Question: I'm having an extremely difficult time understanding Python grid layouts with tkinter. Here is a layout I'm trying to understand how to create.

From what I understand I would create 8 frames. The top frame would include the top 3 frames and would have a row of 0 and columnspan of 3. The bottom frame would include the bottom 3 frames and would have a row of 1 and columnspan of 3. One thing I don't understand is how the sticky attribute works and plays a part in this. Another thing I don't understand is the weight in grid_rowconfigure/columnconfigure. From what I see it's supposed to grow each frame at a different rate? The higher the weight the smaller it will be compared to the smaller numbers (i.e. weight of 1 with a weight of 3 on another frame means that the 3 will grow at 1/3 the size of the 1). The widgets on ctrleft frame seem like I could set them in place by just using pack to make a straight line and changing the padding. Am I wrong on this? Thanks in advance to anyone that takes the time to help.
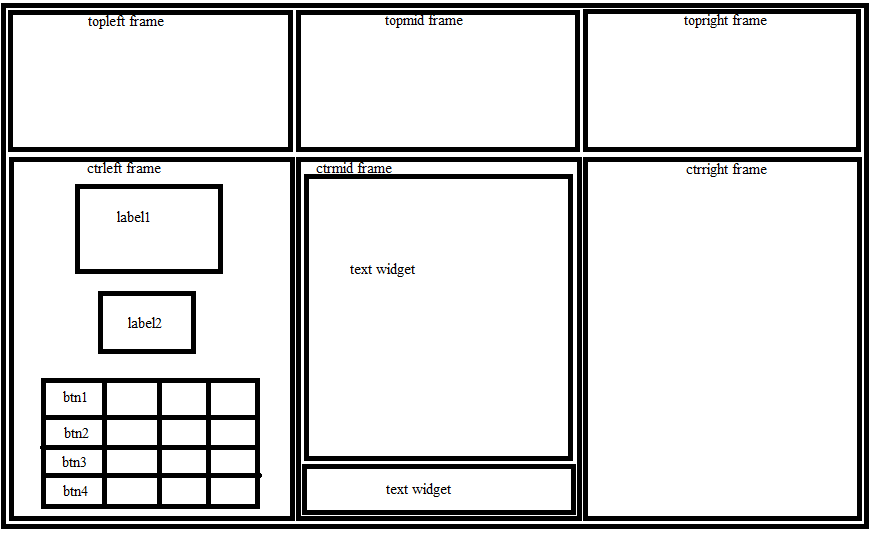
Answer: There are many ways to accomplish your task. The important thing is to not try to solve all layout problems at once. You need to take a "divide and conquer" approach. Break the UI into logical groups, arrange the groups, and then break each group into smaller groups and arrange them, and so on.
For example, here's how I might do this particular arrangement:
I would start by creating six functions (or six classes, if you prefer), one for each major section. The main part of the gui code when then look something like this:
'''
class Example(object):
def __init__(self):
root = tk.Tk()
topleft = self.create_topleft()
topmid = self.create_topmid()
...
'''
The logical arrangement seems to be a 2x3 grid. Assuming you want every section to expand equally when you resize the window, I could give all rows and all columns all an identical weight so that extra space is equally divided among the rows and columns:
'''
class Example(object):
def __init__(self):
...
root.grid_rowconfigure(0, weight=1)
root.grid_rowconfigure(1, weight=1)
root.grid_columnconfigure(0, weight=1)
root.grid_columnconfigure(0, weight=1)
root.grid_columnconfigure(1, weight=1)
'''
Finally, I would lay the widgets out in the grid:
'''
class Example(object):
def __init__(self):
...
topleft.grid(row=0, column=0, sticky="nsew")
topmid.grid(row=0, column=1, sticky="nsew")
...
'''
With that, the general structure of your UI is set. You can even test resize behavior without adding any of the other widgets. Give each of the sections a distinct color and a temporary size, and then experiment by resizing the window to see how each section responds.
You can now develop each section independently, without worrying very much about how they affect the rest of the GUI. For example, the widgets inside some sections could use 'pack', some could use 'grid', and you could even use 'place' if that made the most sense.
for example, 'ctrmid' seems perfect for 'pack' since you have one large widget on top, and a smaller one on bottom.
'ctrleft' would itself looks like it's two labels plus an inner frame. These could be arranged with 'pack', but the the widgets inside the inner frame could use 'grid' to form the table.
> Another thing I don't understand is the weight in grid_rowconfigure/columnconfigure. ...(i.e. weight of 1 with a weight of 3 on another frame means that the 3 will grow at 1/3 the size of the 1).
You have that backwards. The weight describes how extra space is allocated, and the weights are proportional. A weight of 2 means that the row or column will get twice as much extra space as a column with a weight of 1.